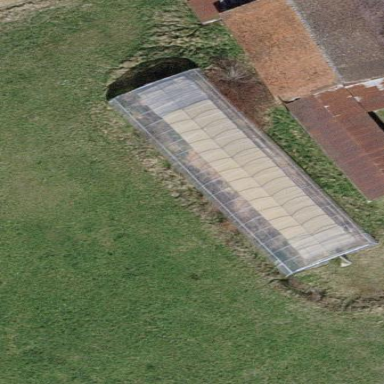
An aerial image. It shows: Greenhouse.